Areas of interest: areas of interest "Soccer Field"
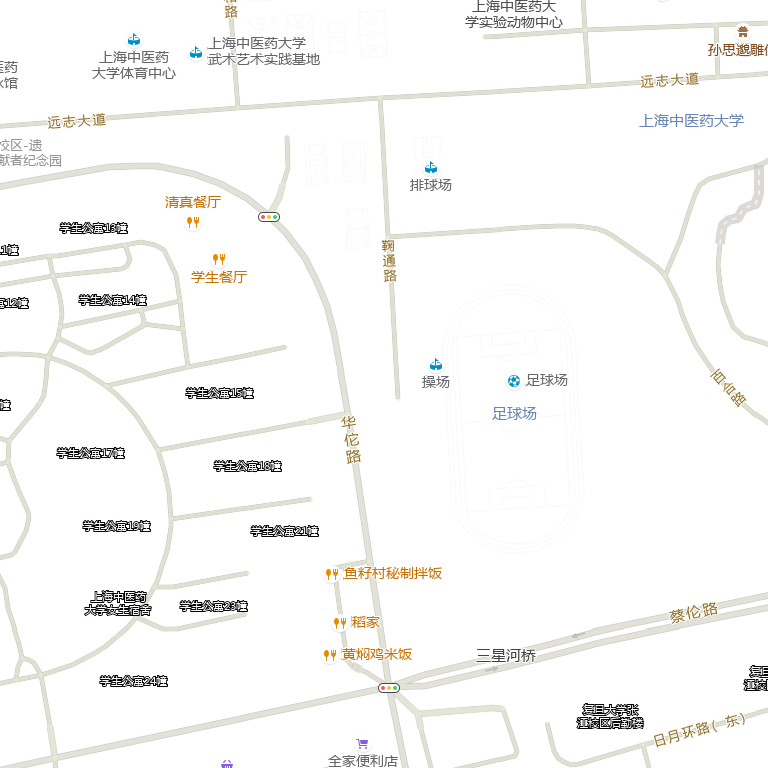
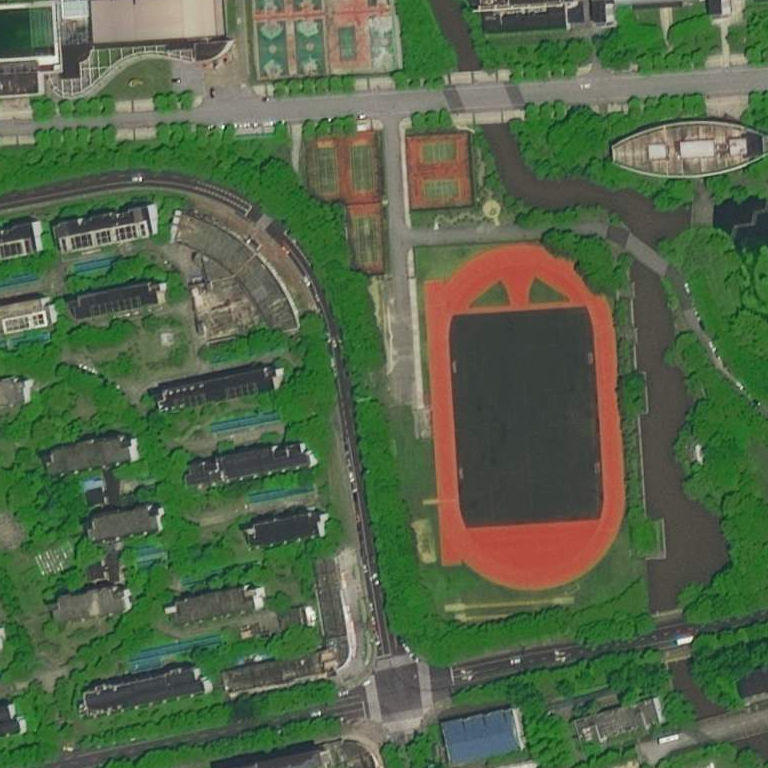